Question: I have an ImageView in a layout and set OnTouchListener on ImageView to drag the ImageView. It's working perfectly. My problem is how can I prevent from move ImageView to out of layout range?
This is my code:
Activity class:
'''
public class RepositionTestActivity extends Activity {
@Override
public void onCreate(Bundle savedInstanceState) {
super.onCreate(savedInstanceState);
setContentView(R.layout.reposition_test_layout);
ImageView imageView = (ImageView)findViewById(R.id.android);
imageView.setOnTouchListener(new Touch());
}
}
'''
Touch class:
'''
public class Touch implements OnTouchListener {
private static final int NONE = 0;
private static final int DRAG = 1;
private static final int ZOOM = 2;
private static final float MIN_ZOOM = 1f;
private static final float MAX_ZOOM = 5f;
private Matrix matrix = new Matrix();
private Matrix savedMatrix = new Matrix();
private PointF start = new PointF();
private PointF mid = new PointF();
private int mode = NONE;
private float oldDistance = 1f;
public boolean onTouch(View view, MotionEvent event) {
ImageView imageView = (ImageView)view;
switch(event.getAction() & MotionEvent.ACTION_MASK) {
case MotionEvent.ACTION_DOWN:
savedMatrix.set(matrix);
start.set(event.getX(), event.getY());
mode = DRAG;
break;
case MotionEvent.ACTION_POINTER_DOWN:
oldDistance = spacing(event);
if(oldDistance > 10f) {
savedMatrix.set(matrix);
midPoint(mid, event);
mode = ZOOM;
}
break;
case MotionEvent.ACTION_UP:
case MotionEvent.ACTION_POINTER_UP:
mode = NONE;
break;
case MotionEvent.ACTION_MOVE:
if(mode == DRAG) {
matrix.set(savedMatrix);
matrix.postTranslate(event.getX() - start.x, event.getY() - start.y);
}
else if(mode == ZOOM) {
float newDistance = spacing(event);
if(newDistance > 10f) {
matrix.set(savedMatrix);
float scale = newDistance / oldDistance;
float[] values = new float[9];
matrix.getValues(values);
float currentScale = values[Matrix.MSCALE_X];
if(scale * currentScale > MAX_ZOOM)
scale = MAX_ZOOM / currentScale;
else if (scale * currentScale < MIN_ZOOM)
scale = MIN_ZOOM / currentScale;
matrix.postScale(scale, scale, mid.x, mid.y);
}
}
break;
}
imageView.setImageMatrix(matrix);
return true;
}
private float spacing(MotionEvent event) {
float x = event.getX(0) - event.getX(1);
float y = event.getY(0) - event.getY(1);
return FloatMath.sqrt(x * x + y * y);
}
private void midPoint(PointF point, MotionEvent event) {
point.set((event.getX(0) + event.getX(1)) / 2, (event.getY(0) + event.getY(1)) / 2);
}
}
'''
Layout xml:
'''
<LinearLayout
xmlns:android="http://schemas.android.com/apk/res/android"
android:id="@+id/reposition_test_layout"
android:layout_width="fill_parent"
android:layout_height="fill_parent" >
<ImageView
android:id="@+id/android"
android:src="@drawable/android"
android:layout_width="300dp"
android:layout_height="300dp"
android:scaleType="matrix"
android:contentDescription="@string/android_description" >
</ImageView>
</LinearLayout>
'''

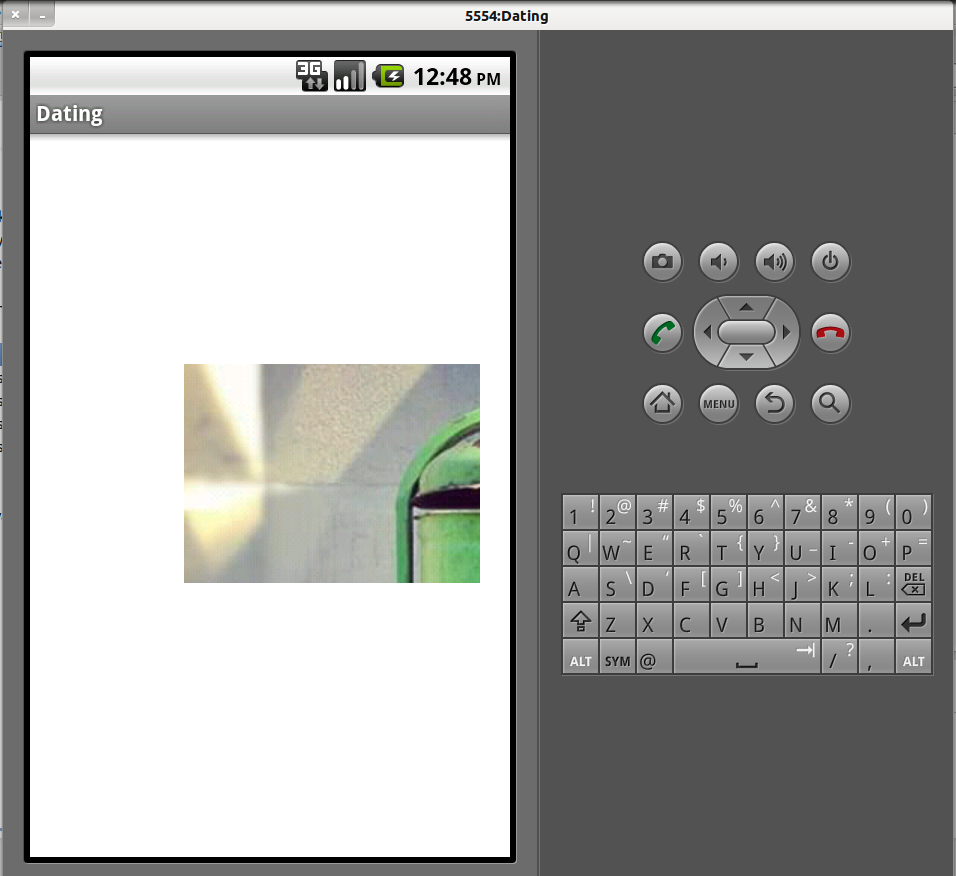
Answer: Add the following parameters to the 'Touch' class:
'''
private float dx; // postTranslate X distance
private float dy; // postTranslate Y distance
private float[] matrixValues = new float[9];
float matrixX = 0; // X coordinate of matrix inside the ImageView
float matrixY = 0; // Y coordinate of matrix inside the ImageView
float width = 0; // width of drawable
float height = 0; // height of drawable
'''
Modify your code after 'case MotionEvent.ACTION_MOVE:'
'''
if (mode == DRAG) {
matrix.set(savedMatrix);
matrix.getValues(matrixValues);
matrixX = matrixValues[2];
matrixY = matrixValues[5];
width = matrixValues[0] * (((ImageView) view).getDrawable()
.getIntrinsicWidth());
height = matrixValues[4] * (((ImageView) view).getDrawable()
.getIntrinsicHeight());
dx = event.getX() - start.x;
dy = event.getY() - start.y;
//if image will go outside left bound
if (matrixX + dx < 0){
dx = -matrixX;
}
//if image will go outside right bound
if(matrixX + dx + width > view.getWidth()){
dx = view.getWidth() - matrixX - width;
}
//if image will go oustside top bound
if (matrixY + dy < 0){
dy = -matrixY;
}
//if image will go outside bottom bound
if(matrixY + dy + height > view.getHeight()){
dy = view.getHeight() - matrixY - height;
}
matrix.postTranslate(dx, dy);
}
'''